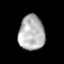
Tissue: lung
Cell type: Pericytes
Senescence score: 0.5527
Nuclear area (px): 880
Mean DAPI intensity: 180.293